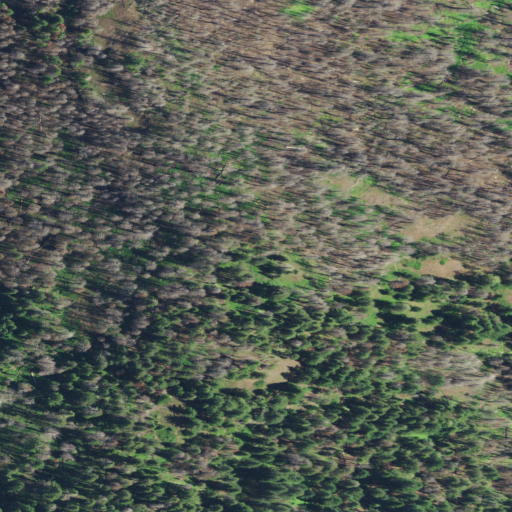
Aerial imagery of mountain in Oregon named Falcon Butte containing grassland, evergreen forest, and shrub